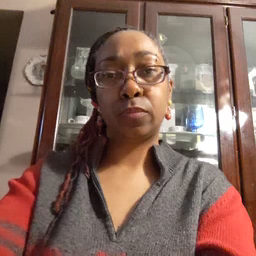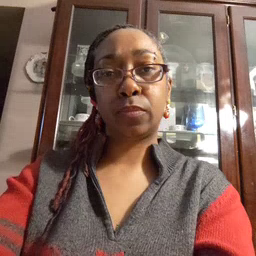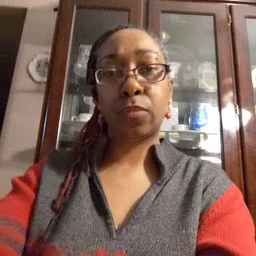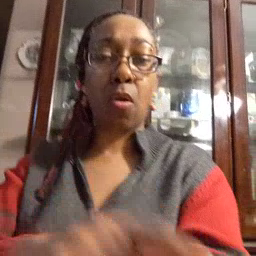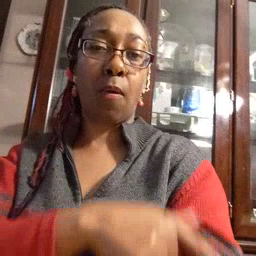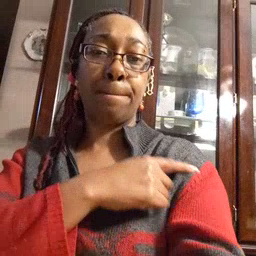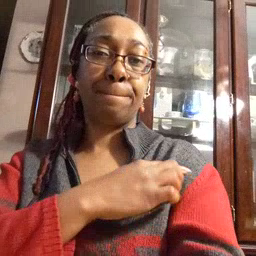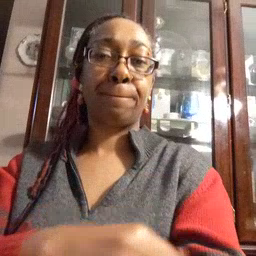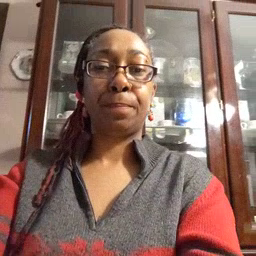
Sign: arm